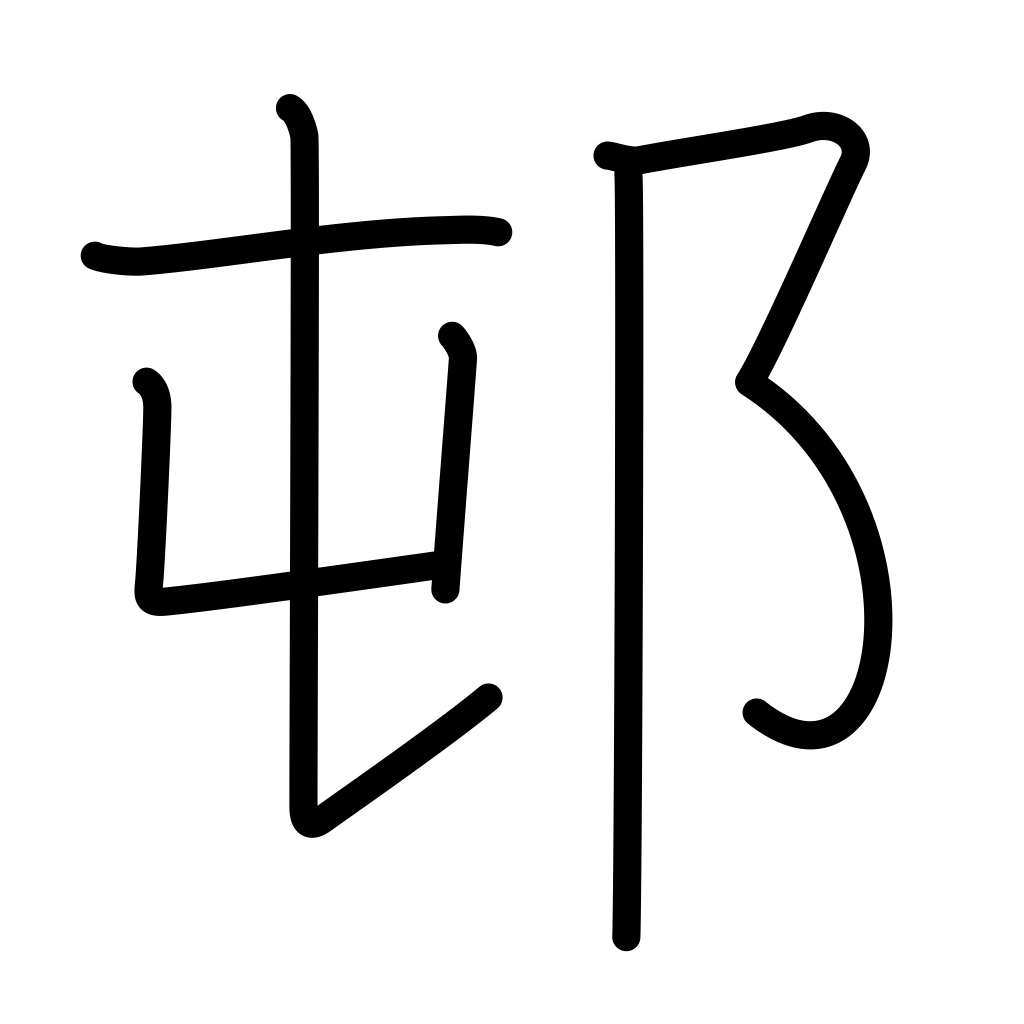
Meaning: village, hamlet, rustic